高三 · 度量几何学
24. 如图, $\mathrm{D}$ 是 $\odot \mathrm{O}$ 的直径 $\mathrm{AB}$ 的延长线上一点, $\mathrm{PD}$ 是 $\odot \mathrm{O}$ 的切线, $\mathrm{P}$ 是切点, $\angle \mathrm{D}=30^{\circ}$. 求证:PA=PD.

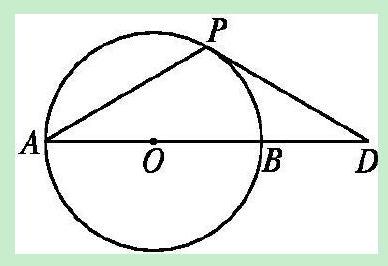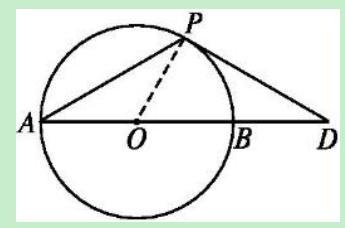
答案: 证明: 如图,连接 $\mathrm{OP}$,

$\because \mathrm{PD}$ 是 $\odot \mathrm{O}$ 的切线, $\mathrm{P}$ 为切点.

$\therefore \mathrm{PO} \perp \mathrm{PD} . \because \angle \mathrm{D}=30^{\circ}, \therefore \angle \mathrm{POD}=60^{\circ}$.

又 $\because \mathrm{OA}=\mathrm{OP}, \therefore \angle \mathrm{A}=\angle \mathrm{APO}$.

$\therefore \angle \mathrm{A}=30^{\circ} \therefore \angle \mathrm{A}=\angle \mathrm{D}$.

$\therefore \mathrm{PA}=\mathrm{PD}$.
解析: : 分析: 本题主要考查了圆的切线的性质及判定定理, 解决问题的关键是欲证 PA=PD,只要证明 $\angle \mathrm{A}=\angle \mathrm{D}=30^{\circ}$ 即可.